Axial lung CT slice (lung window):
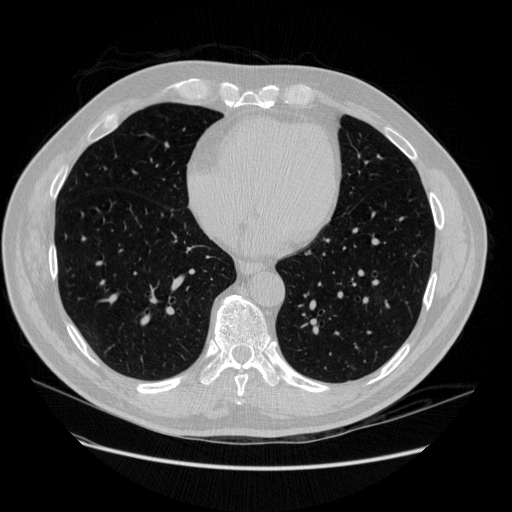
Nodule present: no